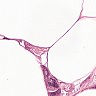
Metastatic tissue present: yes